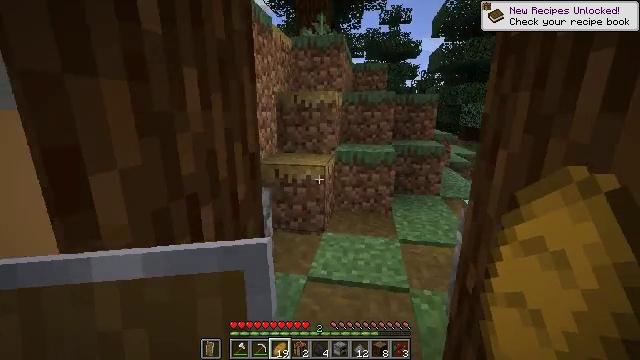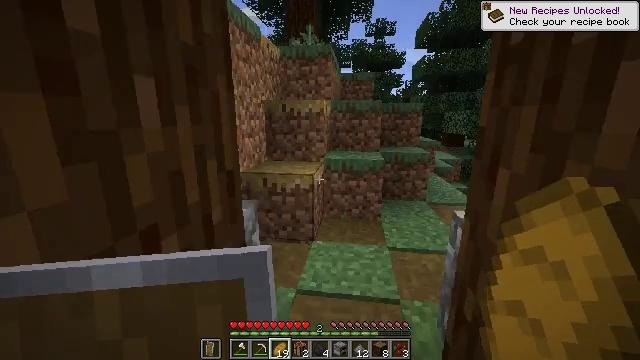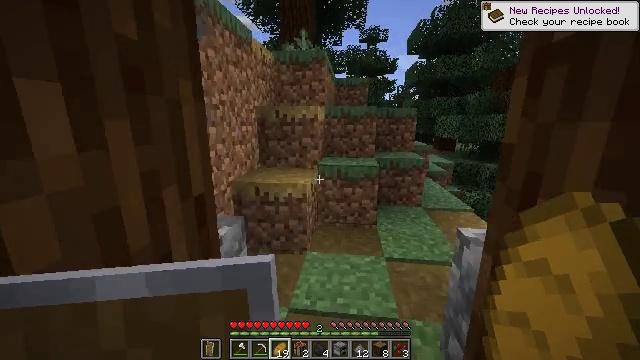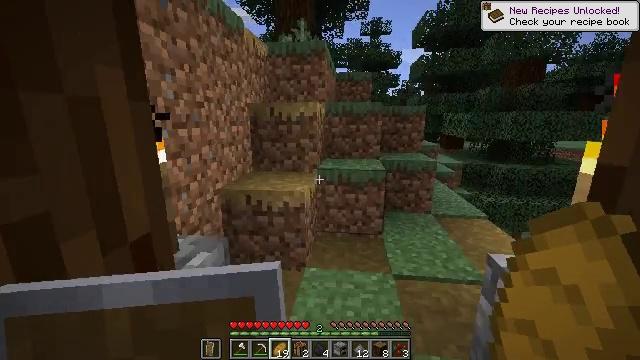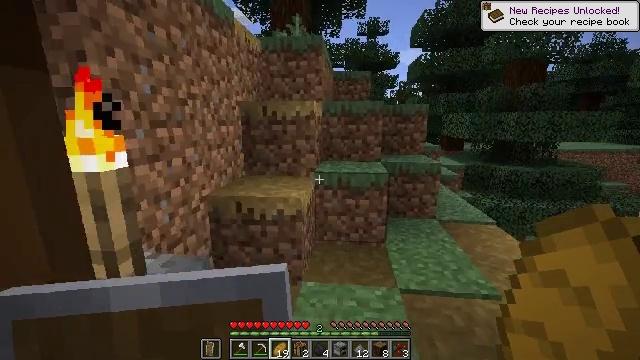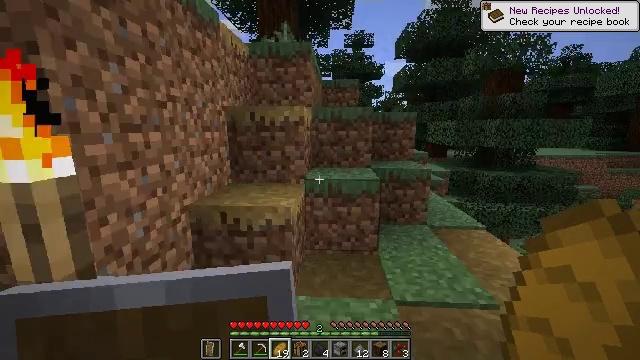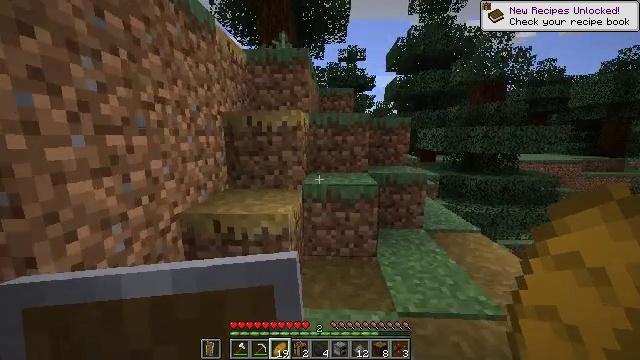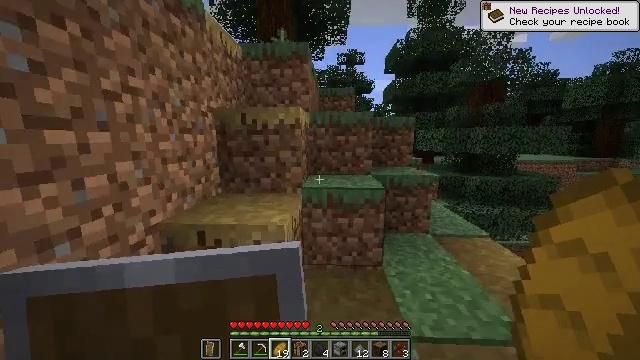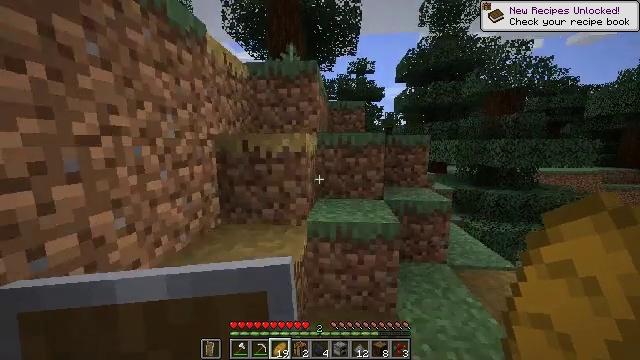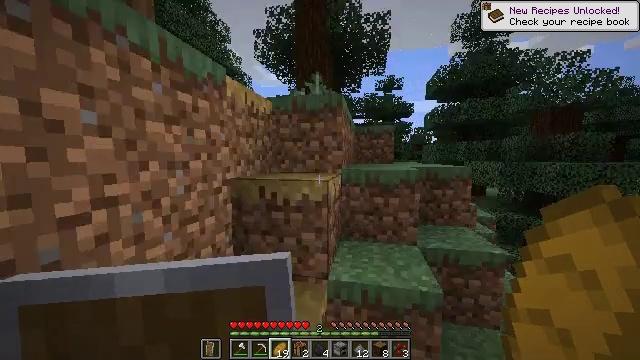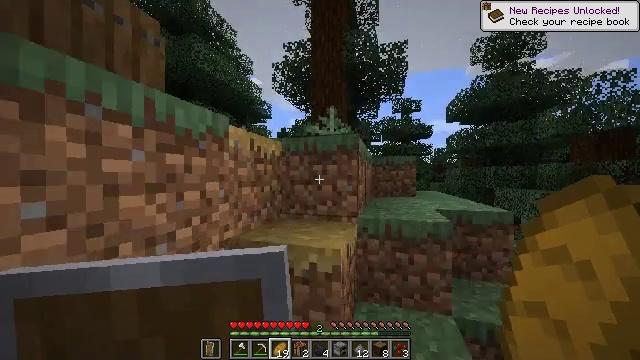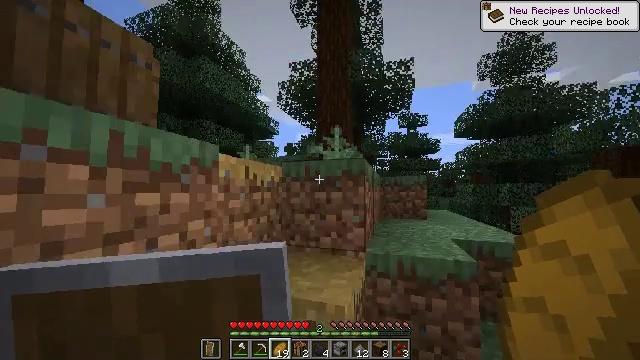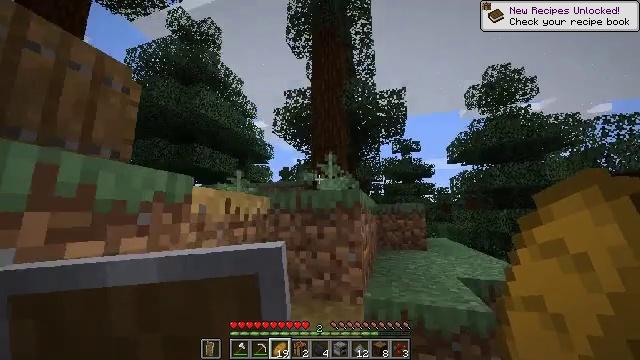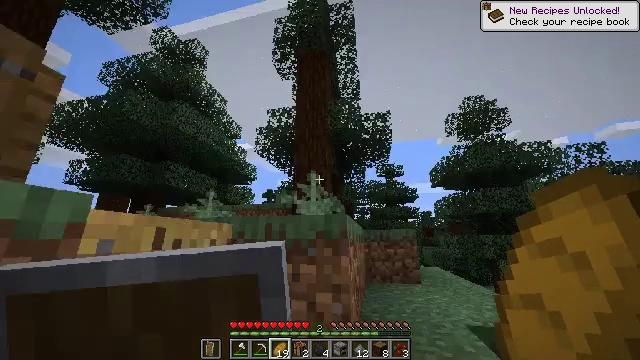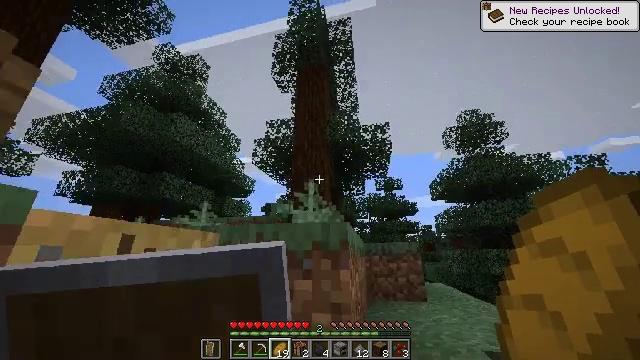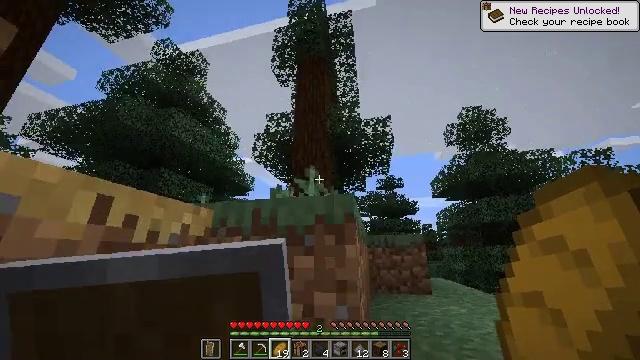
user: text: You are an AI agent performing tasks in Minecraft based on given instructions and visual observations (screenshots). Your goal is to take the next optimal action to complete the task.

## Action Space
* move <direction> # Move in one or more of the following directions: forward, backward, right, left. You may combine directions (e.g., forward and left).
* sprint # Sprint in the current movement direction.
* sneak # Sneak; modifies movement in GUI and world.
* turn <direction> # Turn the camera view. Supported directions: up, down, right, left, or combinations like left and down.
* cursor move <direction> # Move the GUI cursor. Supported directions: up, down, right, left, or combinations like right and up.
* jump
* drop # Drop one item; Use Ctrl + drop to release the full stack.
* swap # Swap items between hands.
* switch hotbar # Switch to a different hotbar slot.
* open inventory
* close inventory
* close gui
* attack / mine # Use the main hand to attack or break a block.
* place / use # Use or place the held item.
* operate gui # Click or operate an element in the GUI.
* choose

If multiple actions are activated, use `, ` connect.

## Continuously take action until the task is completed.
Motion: motion action
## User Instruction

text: Destroy the purple bed to collect it.
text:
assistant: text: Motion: move forward, sprint, turn right and up
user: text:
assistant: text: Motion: move forward, sprint, turn right
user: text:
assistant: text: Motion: move forward, sprint
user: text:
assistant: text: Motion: move forward, sprint
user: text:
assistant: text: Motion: move forward, sprint, turn right and up
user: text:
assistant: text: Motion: move forward, sprint
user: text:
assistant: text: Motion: move forward, sprint
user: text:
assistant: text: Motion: move forward, sprint, turn left and up, jump
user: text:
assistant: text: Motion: move forward, sprint, turn left and up, jump
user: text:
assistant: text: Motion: move forward, sprint, turn left and up, jump
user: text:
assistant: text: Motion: move forward, sprint, turn left and up, jump
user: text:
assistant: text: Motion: move forward, sprint, turn right and up, jump
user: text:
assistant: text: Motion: move forward, sprint, turn right and up, jump
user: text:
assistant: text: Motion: move forward, sprint, turn up, jump
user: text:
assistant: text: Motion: move forward, sprint, jump
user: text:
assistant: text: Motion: move forward, sprint, jump
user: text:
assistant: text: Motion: move forward, sprint, jump
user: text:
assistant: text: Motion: move forward, sprint, jump
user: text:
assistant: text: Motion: move forward, sprint, jump
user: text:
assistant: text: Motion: move forward, sprint, turn left, jump
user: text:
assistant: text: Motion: move forward, sprint, turn left and down, jump
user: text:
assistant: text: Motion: move forward, sprint, turn left and down, jump
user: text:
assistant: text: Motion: move forward, sprint, jump
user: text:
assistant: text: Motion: move forward, sprint, jump
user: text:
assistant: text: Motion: move forward, sprint, turn left and up, jump
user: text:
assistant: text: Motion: move forward, sprint, turn left and up, jump
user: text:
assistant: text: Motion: move forward, sprint, turn left and down, jump
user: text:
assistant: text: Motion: move forward, sprint, turn left and down, jump
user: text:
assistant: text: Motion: move forward, sprint, turn left and down, jump
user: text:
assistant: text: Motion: move forward, sprint, turn left and down, jump